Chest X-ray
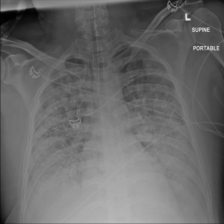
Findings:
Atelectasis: negative
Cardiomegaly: negative
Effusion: negative
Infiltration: negative
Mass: negative
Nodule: negative
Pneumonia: negative
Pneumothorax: negative
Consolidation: negative
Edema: negative
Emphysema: negative
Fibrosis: negative
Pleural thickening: negative
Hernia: negative